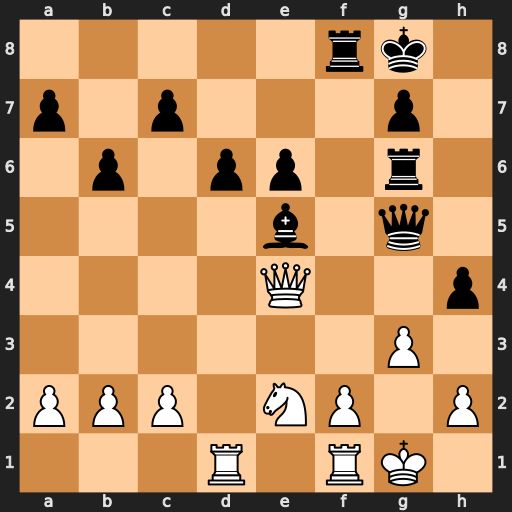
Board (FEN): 5rk1/p1p3p1/1p1pp1r1/4b1q1/4Q2p/6P1/PPP1NP1P/3R1RK1
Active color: w
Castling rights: -
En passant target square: -
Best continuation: f4 Qg4 h3 Qf5 Qxf5